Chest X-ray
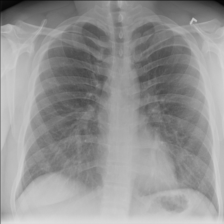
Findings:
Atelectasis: negative
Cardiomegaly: negative
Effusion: negative
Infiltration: negative
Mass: negative
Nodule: negative
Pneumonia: negative
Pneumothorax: negative
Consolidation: negative
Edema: negative
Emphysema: negative
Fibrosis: negative
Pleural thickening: negative
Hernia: negative